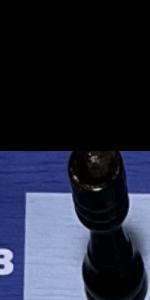
Label: Rook_Black